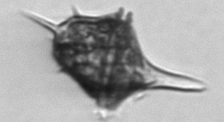
Label: Amylax